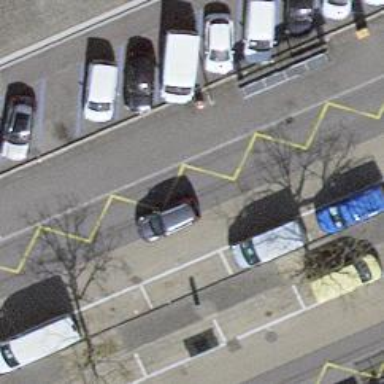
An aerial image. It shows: Bus stop for trolleybuses with designated stop position.